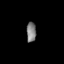
Tissue: prostate
Cell type: T cells
Senescence score: 0.2579
Nuclear area (px): 190
Mean DAPI intensity: 125.437